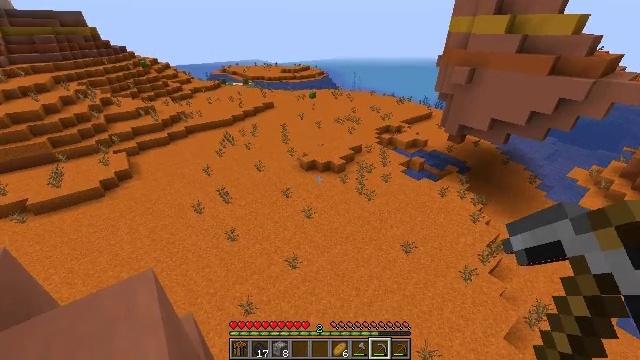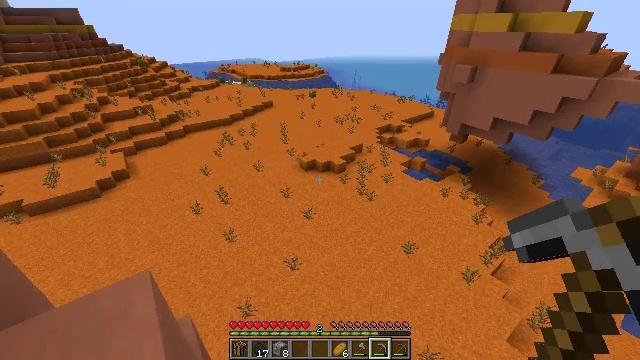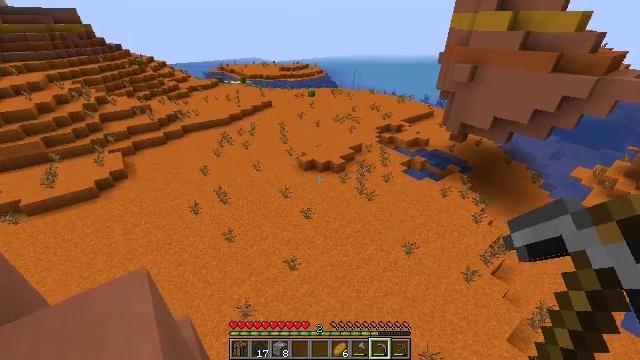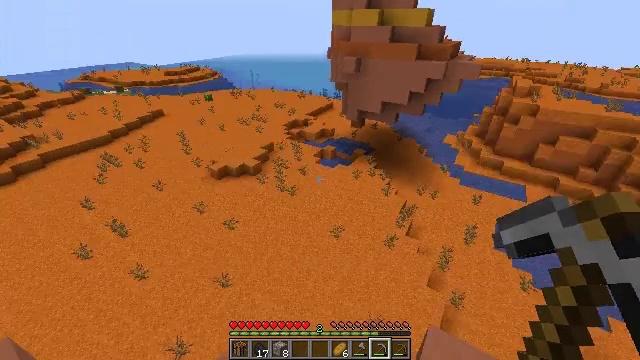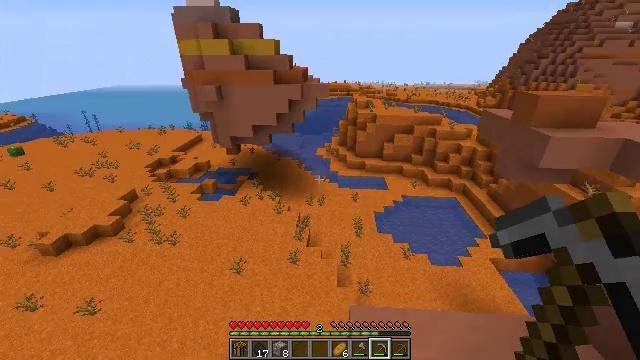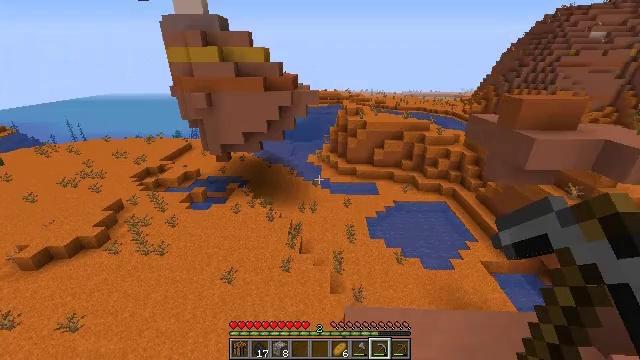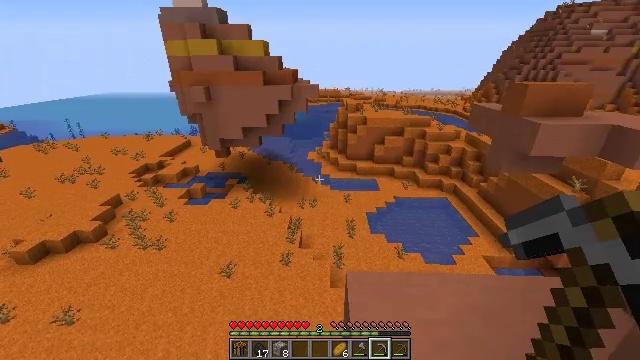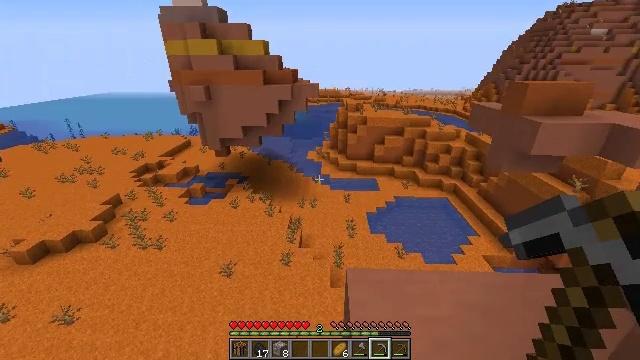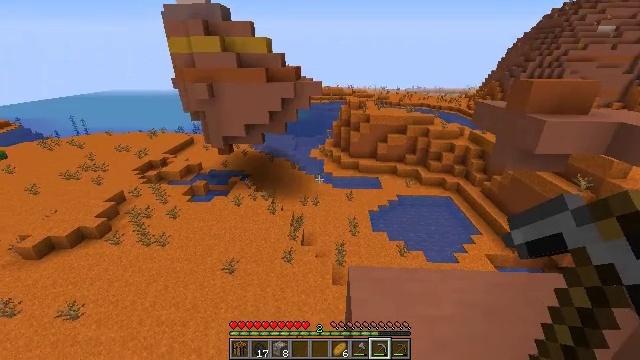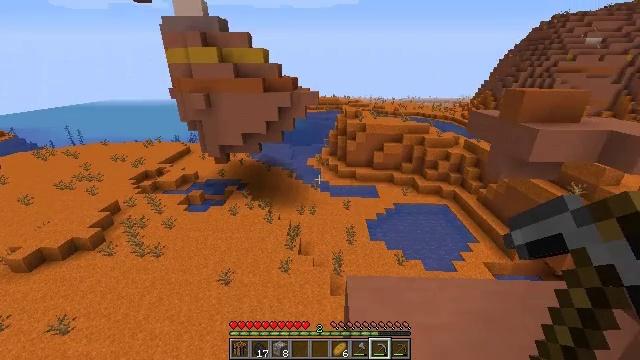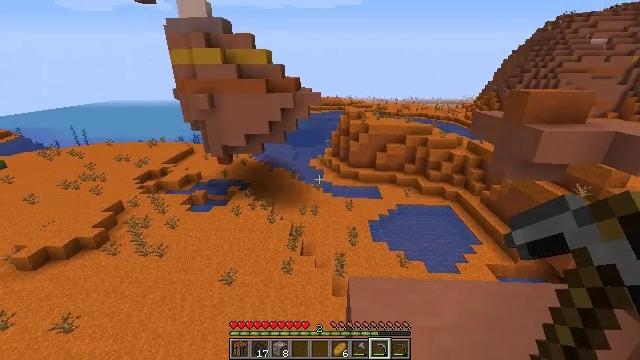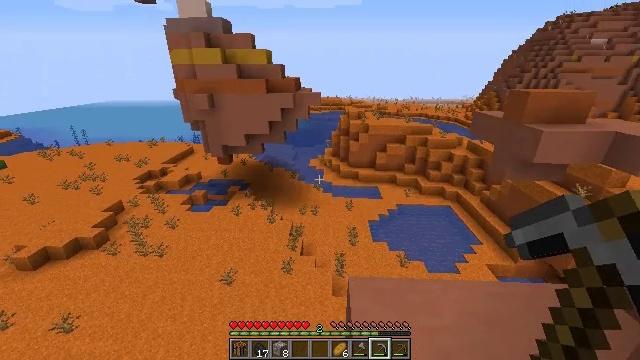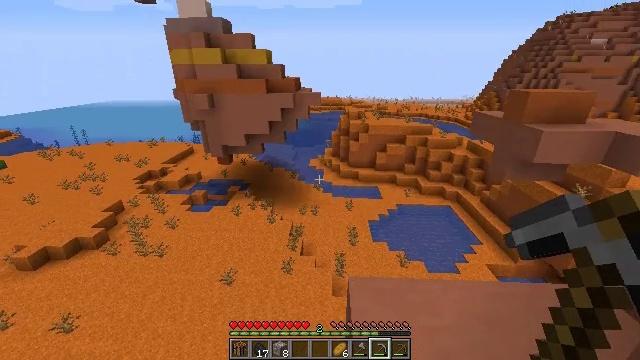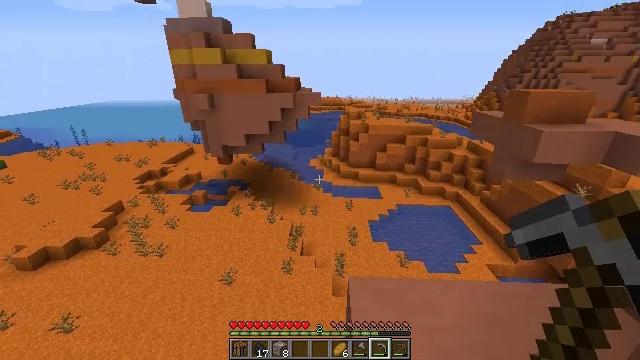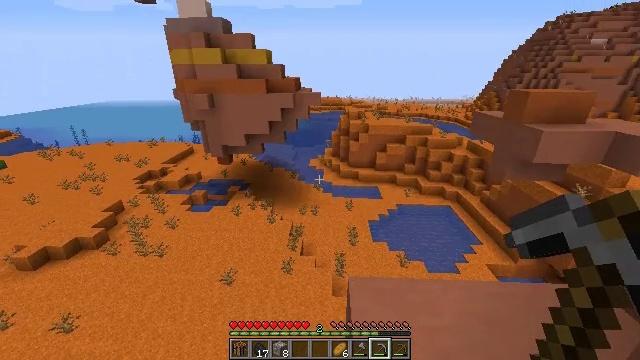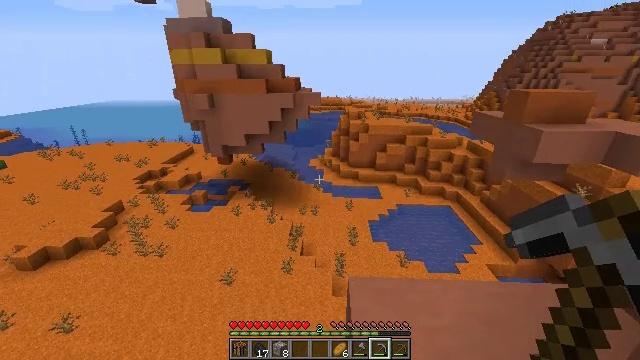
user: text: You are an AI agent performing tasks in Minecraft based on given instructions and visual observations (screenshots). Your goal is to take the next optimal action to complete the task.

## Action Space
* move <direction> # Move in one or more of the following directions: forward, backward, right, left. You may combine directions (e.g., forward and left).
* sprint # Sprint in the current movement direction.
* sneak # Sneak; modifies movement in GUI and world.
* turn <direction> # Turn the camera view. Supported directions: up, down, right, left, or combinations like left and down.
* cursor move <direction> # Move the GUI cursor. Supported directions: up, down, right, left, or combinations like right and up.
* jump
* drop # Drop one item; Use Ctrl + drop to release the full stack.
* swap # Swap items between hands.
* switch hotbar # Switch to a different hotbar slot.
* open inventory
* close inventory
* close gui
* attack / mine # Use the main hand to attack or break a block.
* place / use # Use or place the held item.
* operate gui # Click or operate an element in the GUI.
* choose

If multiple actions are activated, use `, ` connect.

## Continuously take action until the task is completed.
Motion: motion action
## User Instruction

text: Dig up yellow terracotta from the ground.
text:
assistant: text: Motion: sprint
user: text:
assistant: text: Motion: sprint
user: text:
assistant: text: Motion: sprint, turn right
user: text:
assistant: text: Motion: sprint, turn right and up
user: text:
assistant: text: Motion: sprint, turn right and up
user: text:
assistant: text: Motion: sprint
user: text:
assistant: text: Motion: sprint
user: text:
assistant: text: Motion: sprint
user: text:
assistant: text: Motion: sprint, turn up
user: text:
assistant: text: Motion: sprint
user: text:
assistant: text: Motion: sprint
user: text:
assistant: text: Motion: sprint
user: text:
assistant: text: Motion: sprint
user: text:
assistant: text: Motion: sprint
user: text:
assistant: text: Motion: sprint
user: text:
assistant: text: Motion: sprint
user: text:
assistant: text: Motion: sprint, turn left and up
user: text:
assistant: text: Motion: sprint, turn left and up
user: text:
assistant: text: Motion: sprint, turn left and up
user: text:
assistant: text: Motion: sprint
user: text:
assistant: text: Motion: sprint
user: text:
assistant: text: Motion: sprint
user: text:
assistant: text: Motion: sprint
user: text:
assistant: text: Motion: sprint
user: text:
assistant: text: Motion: sprint
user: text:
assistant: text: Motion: sprint
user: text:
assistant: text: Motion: sprint
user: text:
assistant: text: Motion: sprint
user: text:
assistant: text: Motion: sprint
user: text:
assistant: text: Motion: sprint